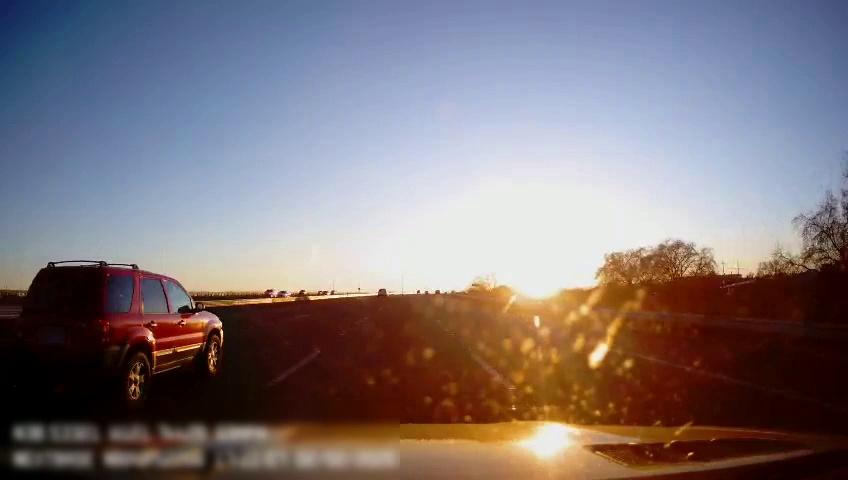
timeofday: Day
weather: Sunny
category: Drivable Space
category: Drivable Space
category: Vehicles | SUV
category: Vehicles | SUV
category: Vehicles | SUV
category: Vehicles | Car
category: Lanes | Alternate Lane
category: Lanes | Alternate Lane
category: Lanes | Current Lane
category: Lanes | Current Lane
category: Lanes | Alternate Lane